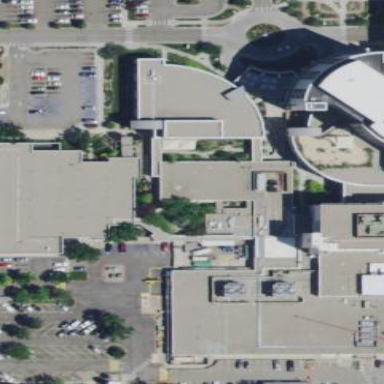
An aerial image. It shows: Hospital building.